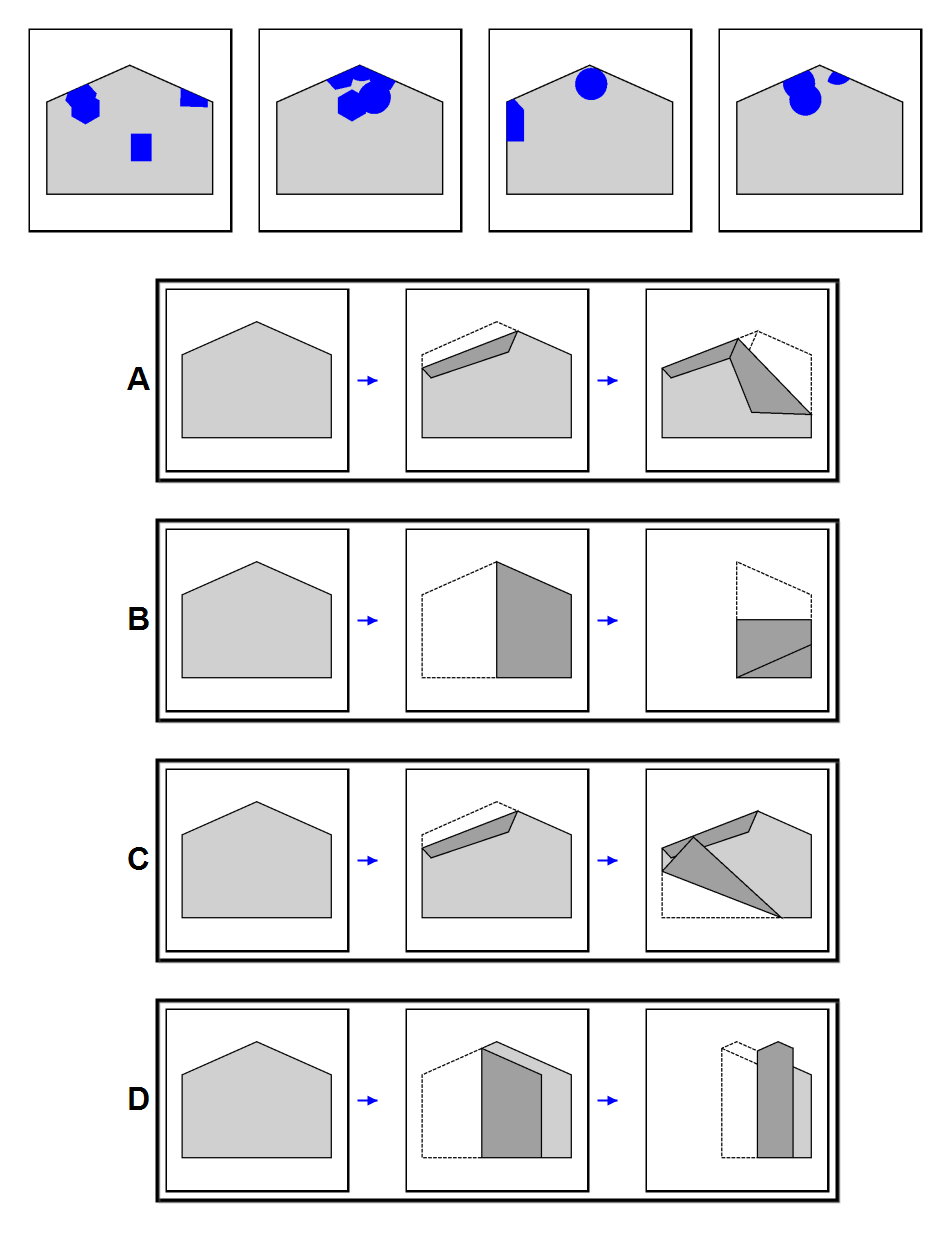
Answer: A